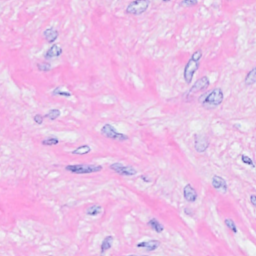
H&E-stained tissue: Breast